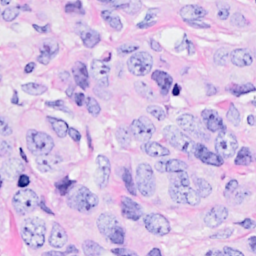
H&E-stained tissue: Breast